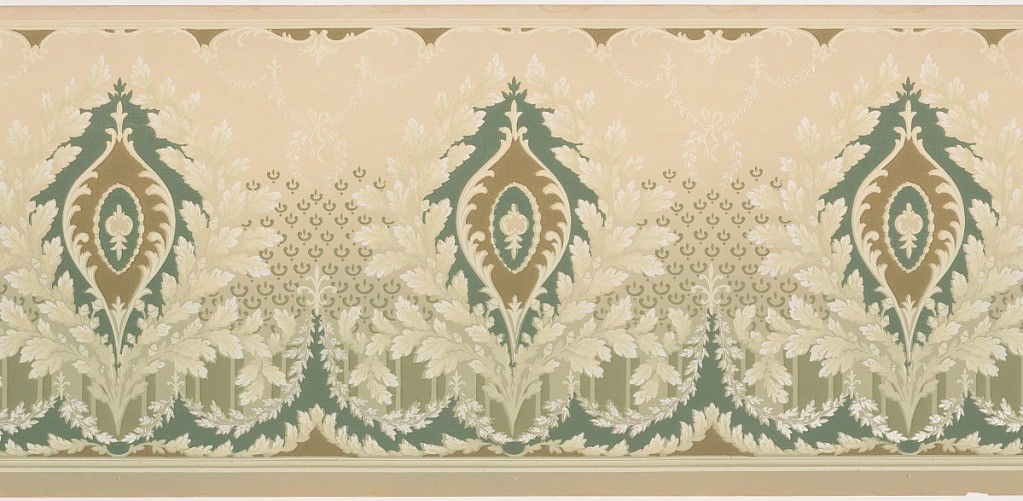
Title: Frieze
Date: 1905–1915
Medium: Machine-printed paper
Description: Medallions framed by laurels. A swag of acanthus leaves runs across the bottom while undulating "C" curves run across the top. Printed in white, and shades of green and turquoise on tan ground that shades to green at bottom.